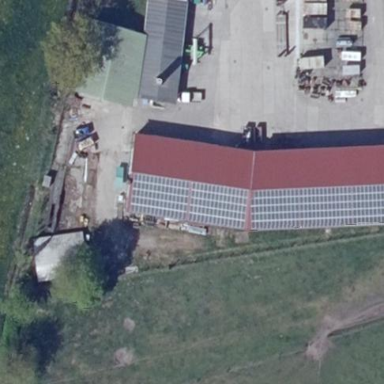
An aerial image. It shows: Building equipped with solar photovoltaic panel for generating electricity. The small installation is solar power generator.